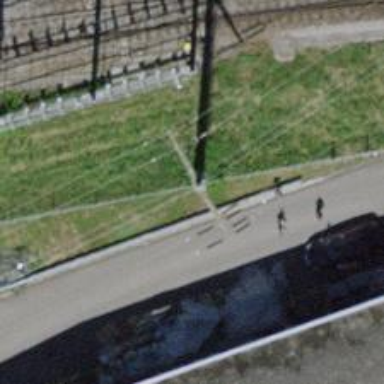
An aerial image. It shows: Concrete power pole.